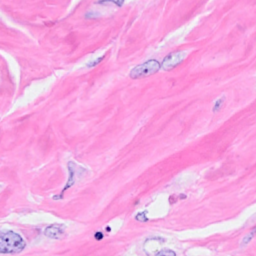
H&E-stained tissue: Breast